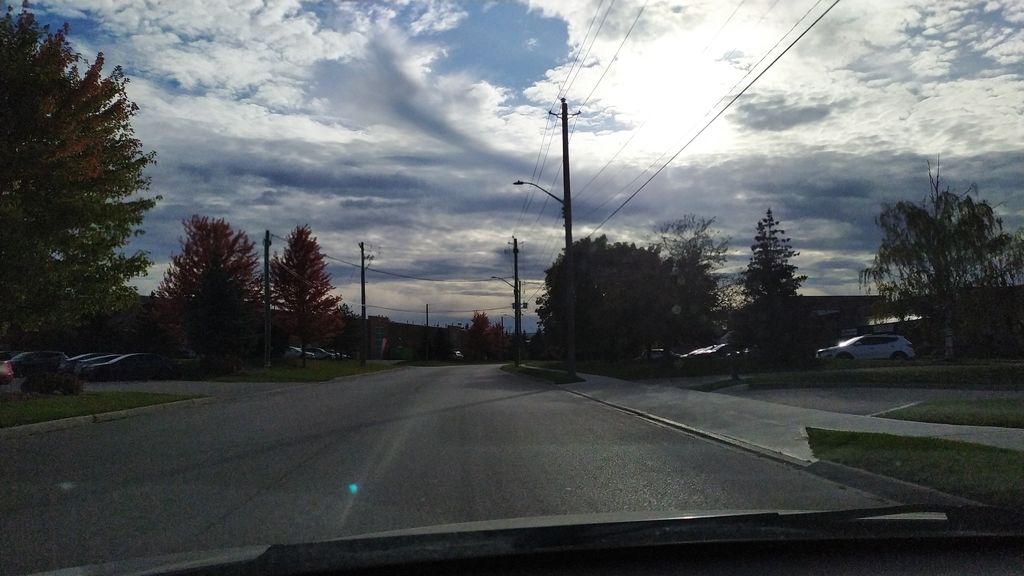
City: kitchener-waterloo